Question: I am using a WiX installer to deploy my .Net application. I have a custom action to run my application executable with a special parameter in order to copy some localized files to the Public Documents folder.
'''
<CustomAction Id='Foo' ExeCommand='-special-parameter' FileKey='application' Impersonate='no' Execute='deferred'/>
'''
On my testing machine, I have Windows 7 Ultimate (x86 installed from an English CD) with several additional languages installed and I am running as a user with admin privileges. I have set the display language in the Control Panel to French and restarted, as I am directed according to this <URL>

In my application, during the custom action mentioned above, 'CultureInfo.CurrentUICulture' returns English. But when I run my application install, 'CultureInfo.CurrentUICulture' returns French as expected.
Why is Windows returning the wrong culture during the install process? Is it because the installer does not run as the logged in user? Or is this related to the fact that Windows was installed using an English CD?
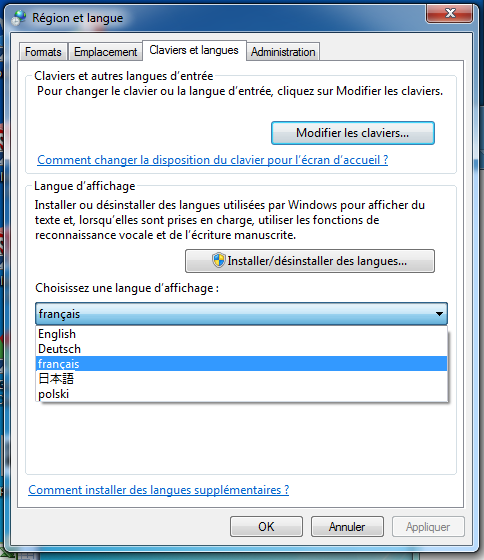
Answer: Based on the steps outlined, you have not changed the language used by system reserved accounts (likely English since you installed from an English language CD). Click the 'Administration' tab (visible in your picture), then click the 'Copy Settings' button. From there you can makes changes for system accounts. Try that and run your installer again.
Follow up: I note that your custom action is set to not impersonate. If it did, you would likely see the correct language as well. The downside would be that it might not be able to accomplish what it is meant to do.
Source : <URL>